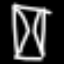
Label: hourglass